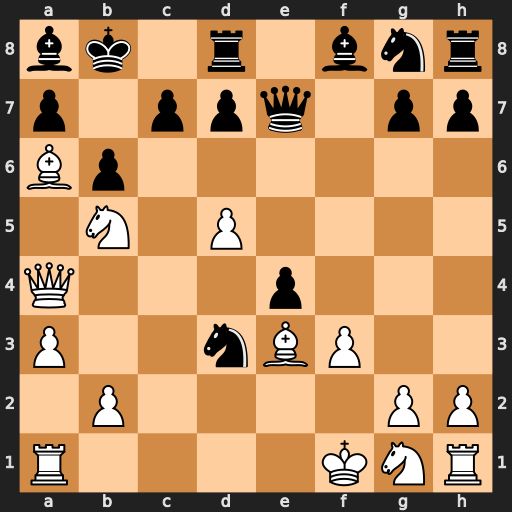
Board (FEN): bk1r1bnr/p1ppq1pp/Bp6/1N1P4/Q3p3/P2nBP2/1P4PP/R4KNR
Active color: w
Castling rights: -
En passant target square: -
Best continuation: d6 Qxd6 Nxd6